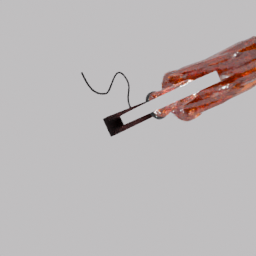
Label: lighting